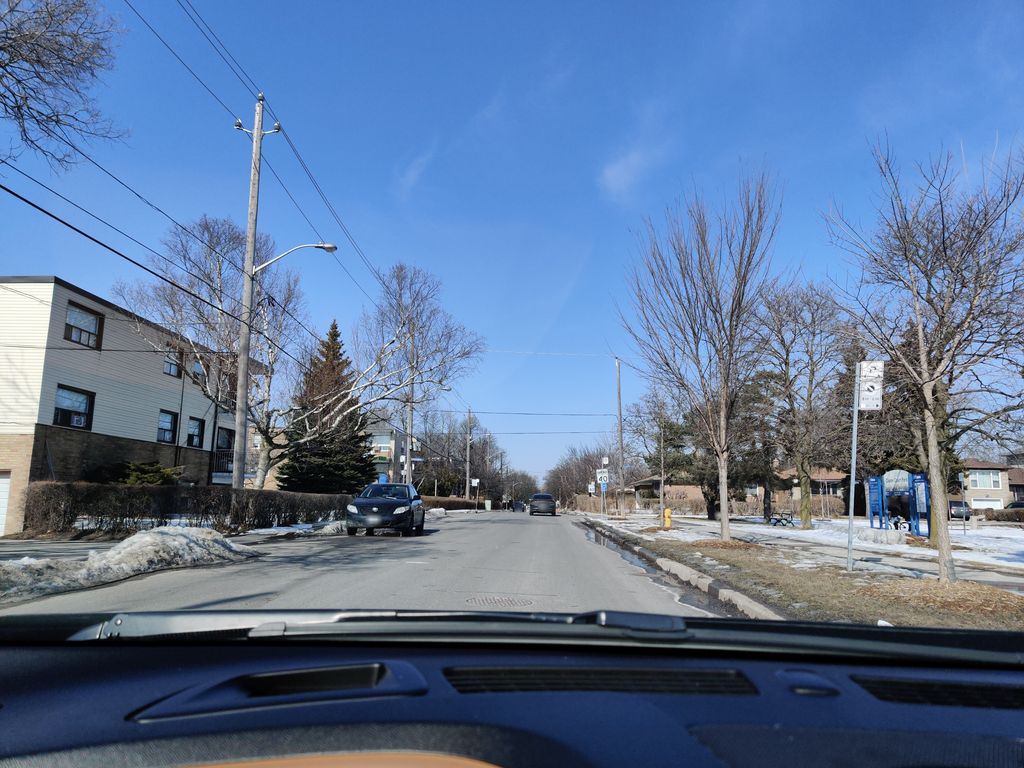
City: toronto